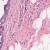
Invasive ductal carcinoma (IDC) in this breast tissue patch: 0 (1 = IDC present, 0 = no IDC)